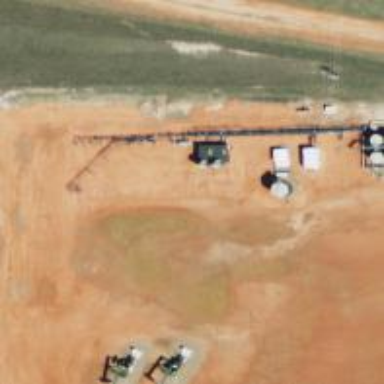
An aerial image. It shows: Storage tank with man-made structure.